Question: Hello I try to extract the link from page_source and my code is:
'''
from bs4 import BeautifulSoup
from selenium import webdriver
import time
import html5lib
driver_path = r"C:\Users\666\Desktop\New folder (8)\chromedriver.exe"
driver = webdriver.Chrome(driver_path)
driver.implicitly_wait(10)
driver.get("https://www.milversite.club/milver/outsiders-1x01-video_060893d7a.html")
try:
time.sleep(4)
iframe = driver.find_elements_by_tag_name('iframe')
for i in range(0, len(iframe)):
f = driver.find_elements_by_tag_name('iframe')[i]
driver.switch_to.frame(i)
# your work to extract link
text = driver.find_element_by_tag_name('body').text
print(text)
driver.switch_to.default_content()
output = driver.page_source
print (output)
finally:
driver.quit();
'''
And now I want to scrape just this link
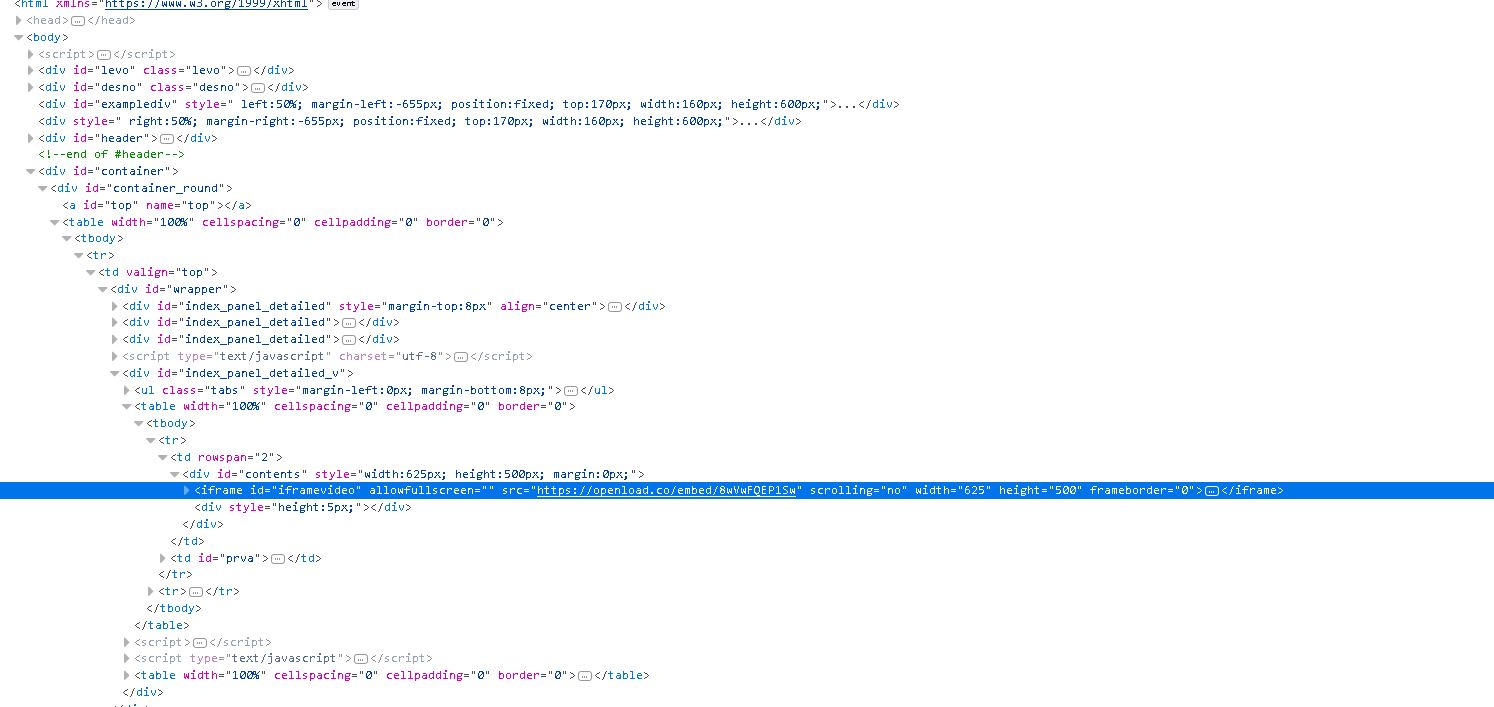
Answer: Try the below script to get the link you wanna parse. You didn't need to switch to iframe to get the link. Hardcoded delay is always the worst choice to parse any dynamic content. What if the link apprears after 5 seconds. I used 'Explicit Wait' within the below script to make it robust.
'''
from selenium import webdriver
from selenium.webdriver.support import ui
driver = webdriver.Chrome()
wait = ui.WebDriverWait(driver, 10)
driver.get("https://www.milversite.club/milver/outsiders-1x01-video_060893d7a.html")
elem = wait.until(lambda driver: driver.find_element_by_id("iframevideo"))
print(elem.get_attribute("src"))
driver.quit()
'''
Output:
'''
https://openload.co/embed/8wVwFQEP1Sw
'''